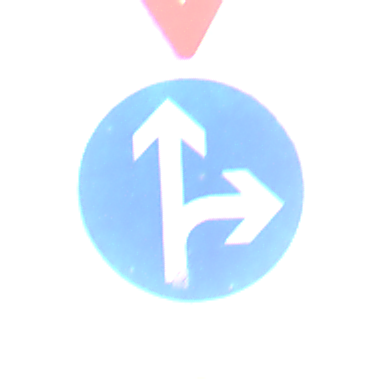
Verkehrszeichen: VorgeschriebeneFahrtrichtungGeradeausOderRechts
Zusatzzeichen oben: VorfahrtGewaehren
Umgebung: Outdoor, Nature
Tageszeit: Midday
Wetter: PartlyCloudy
Licht: Natural
Jahreszeit: NotSpecified
Kontrast: HighContrast